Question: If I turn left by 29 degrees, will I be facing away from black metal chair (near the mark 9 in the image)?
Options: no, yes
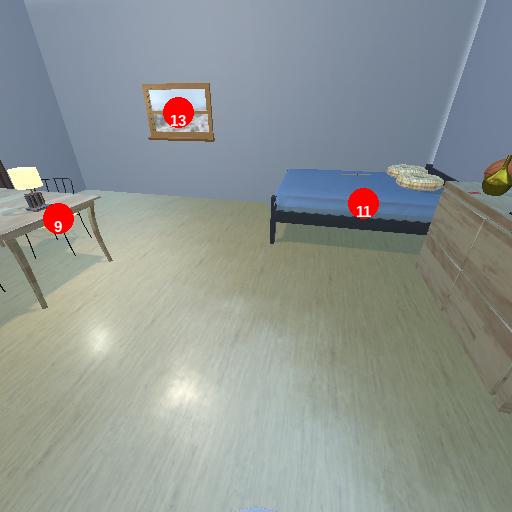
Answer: no